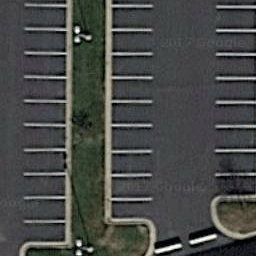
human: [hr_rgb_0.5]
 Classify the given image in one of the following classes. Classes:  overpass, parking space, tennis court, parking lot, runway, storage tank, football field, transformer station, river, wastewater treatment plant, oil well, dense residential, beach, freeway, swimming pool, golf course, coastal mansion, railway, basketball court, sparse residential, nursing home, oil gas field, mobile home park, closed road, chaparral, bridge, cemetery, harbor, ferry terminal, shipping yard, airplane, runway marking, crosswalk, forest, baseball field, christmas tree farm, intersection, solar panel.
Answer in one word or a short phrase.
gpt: parking space